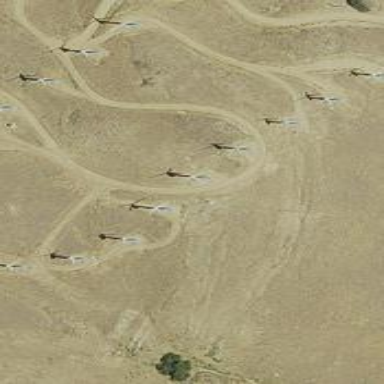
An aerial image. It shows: Wind power generator with wind turbines.